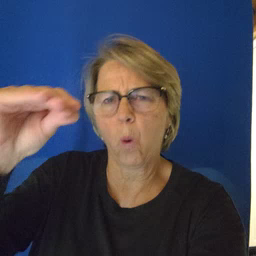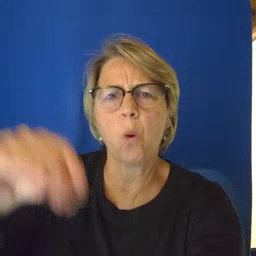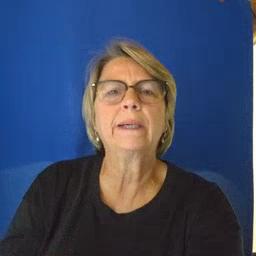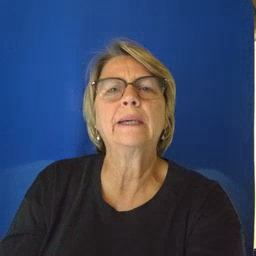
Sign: boy